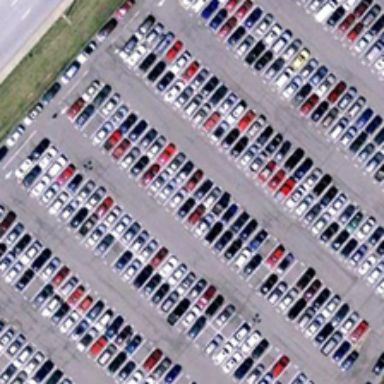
Many cars are orderly in a parking lot near a road .